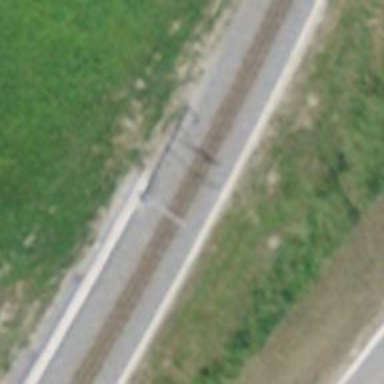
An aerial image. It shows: Catenary mast for power lines.